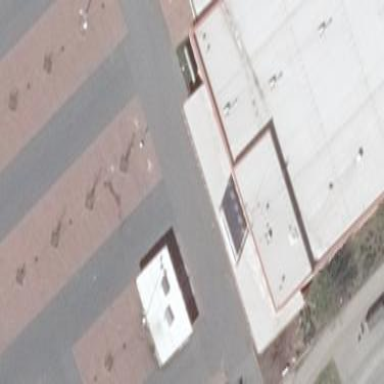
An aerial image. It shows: View of roof of building.